Aerial crown-view tile of a tropical tree (Barro Colorado Island, Panama), acquired 20250317:
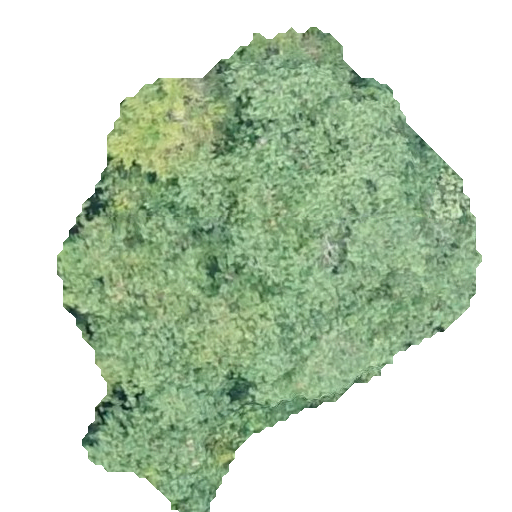
Species: Hieronyma alchorneoides
GBIF accepted scientific name: Hieronyma alchorneoides
Crown area: 191.622 m²